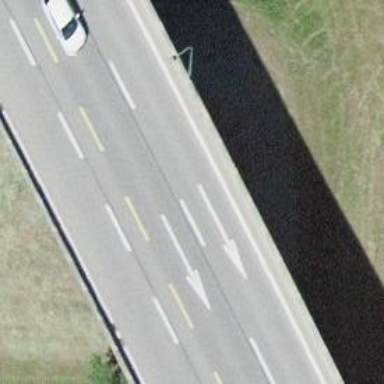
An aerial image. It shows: Trunk highway bridge with asphalt surface.